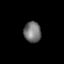
Tissue: lung
Cell type: Endothelial cells
Senescence score: 0.2355
Nuclear area (px): 348
Mean DAPI intensity: 116.603